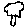
Label: tree